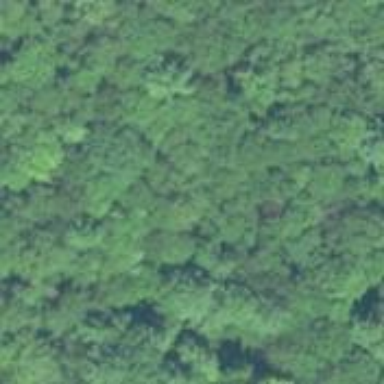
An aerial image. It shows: Needle-leaved woodland.